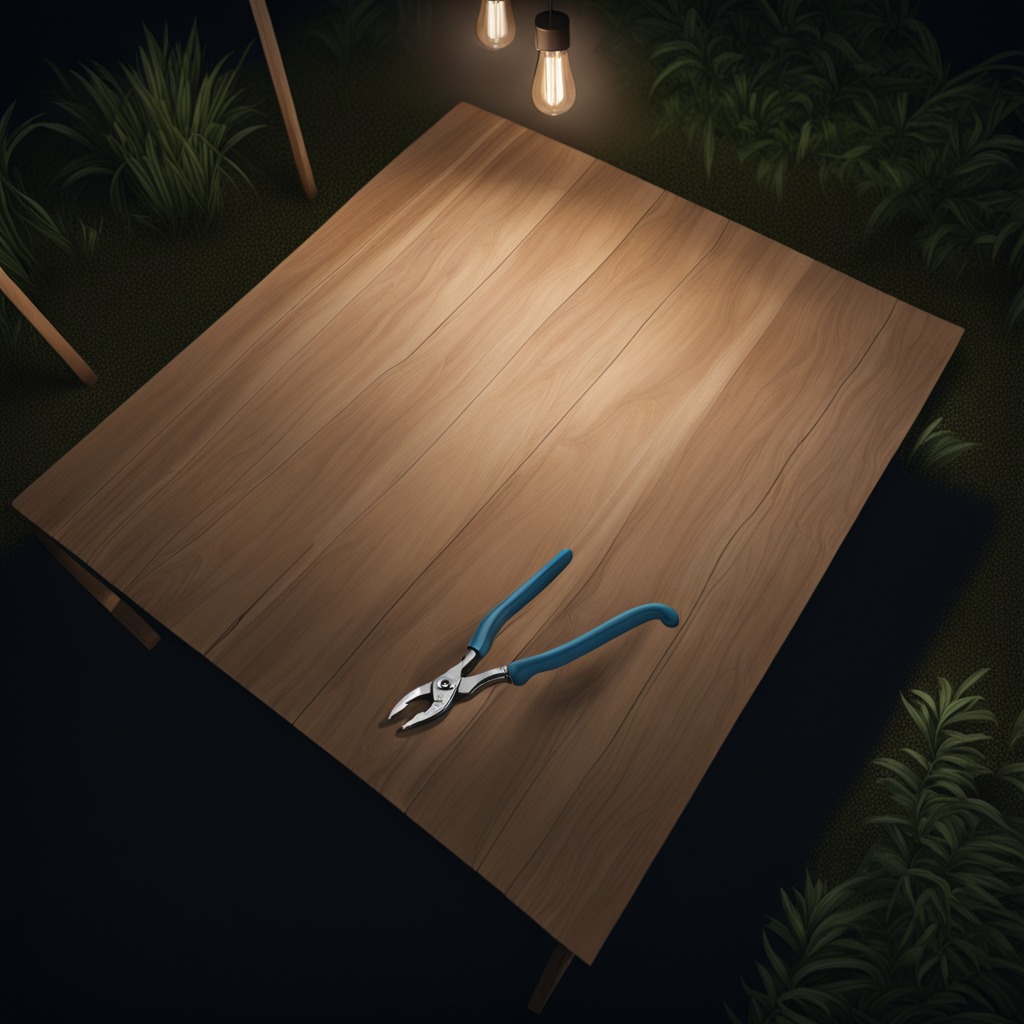
A plier is lying on a wooden table in a jungle field workshop tent at night.